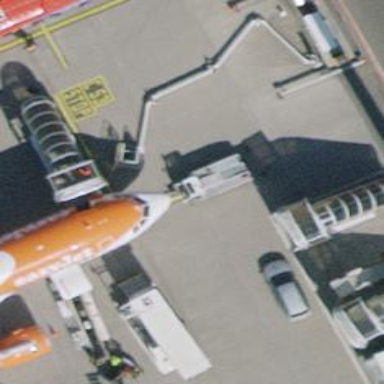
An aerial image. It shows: Airport parking position.